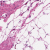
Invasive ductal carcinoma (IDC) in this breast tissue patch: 0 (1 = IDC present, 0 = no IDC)